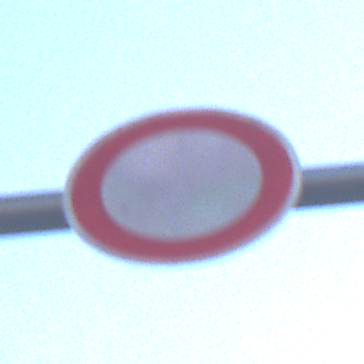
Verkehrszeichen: VerbotFahrzeugeAllerArt
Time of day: SunriseSunset
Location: Outdoor (Urban)
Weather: PartlyCloudy
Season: NotSpecified
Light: Natural